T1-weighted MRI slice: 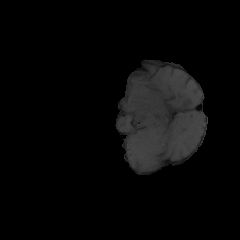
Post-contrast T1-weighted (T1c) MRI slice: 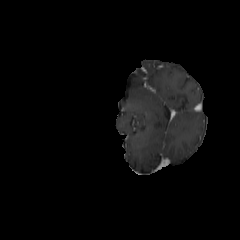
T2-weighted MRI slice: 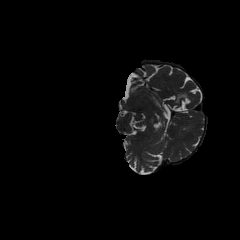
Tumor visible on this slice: no